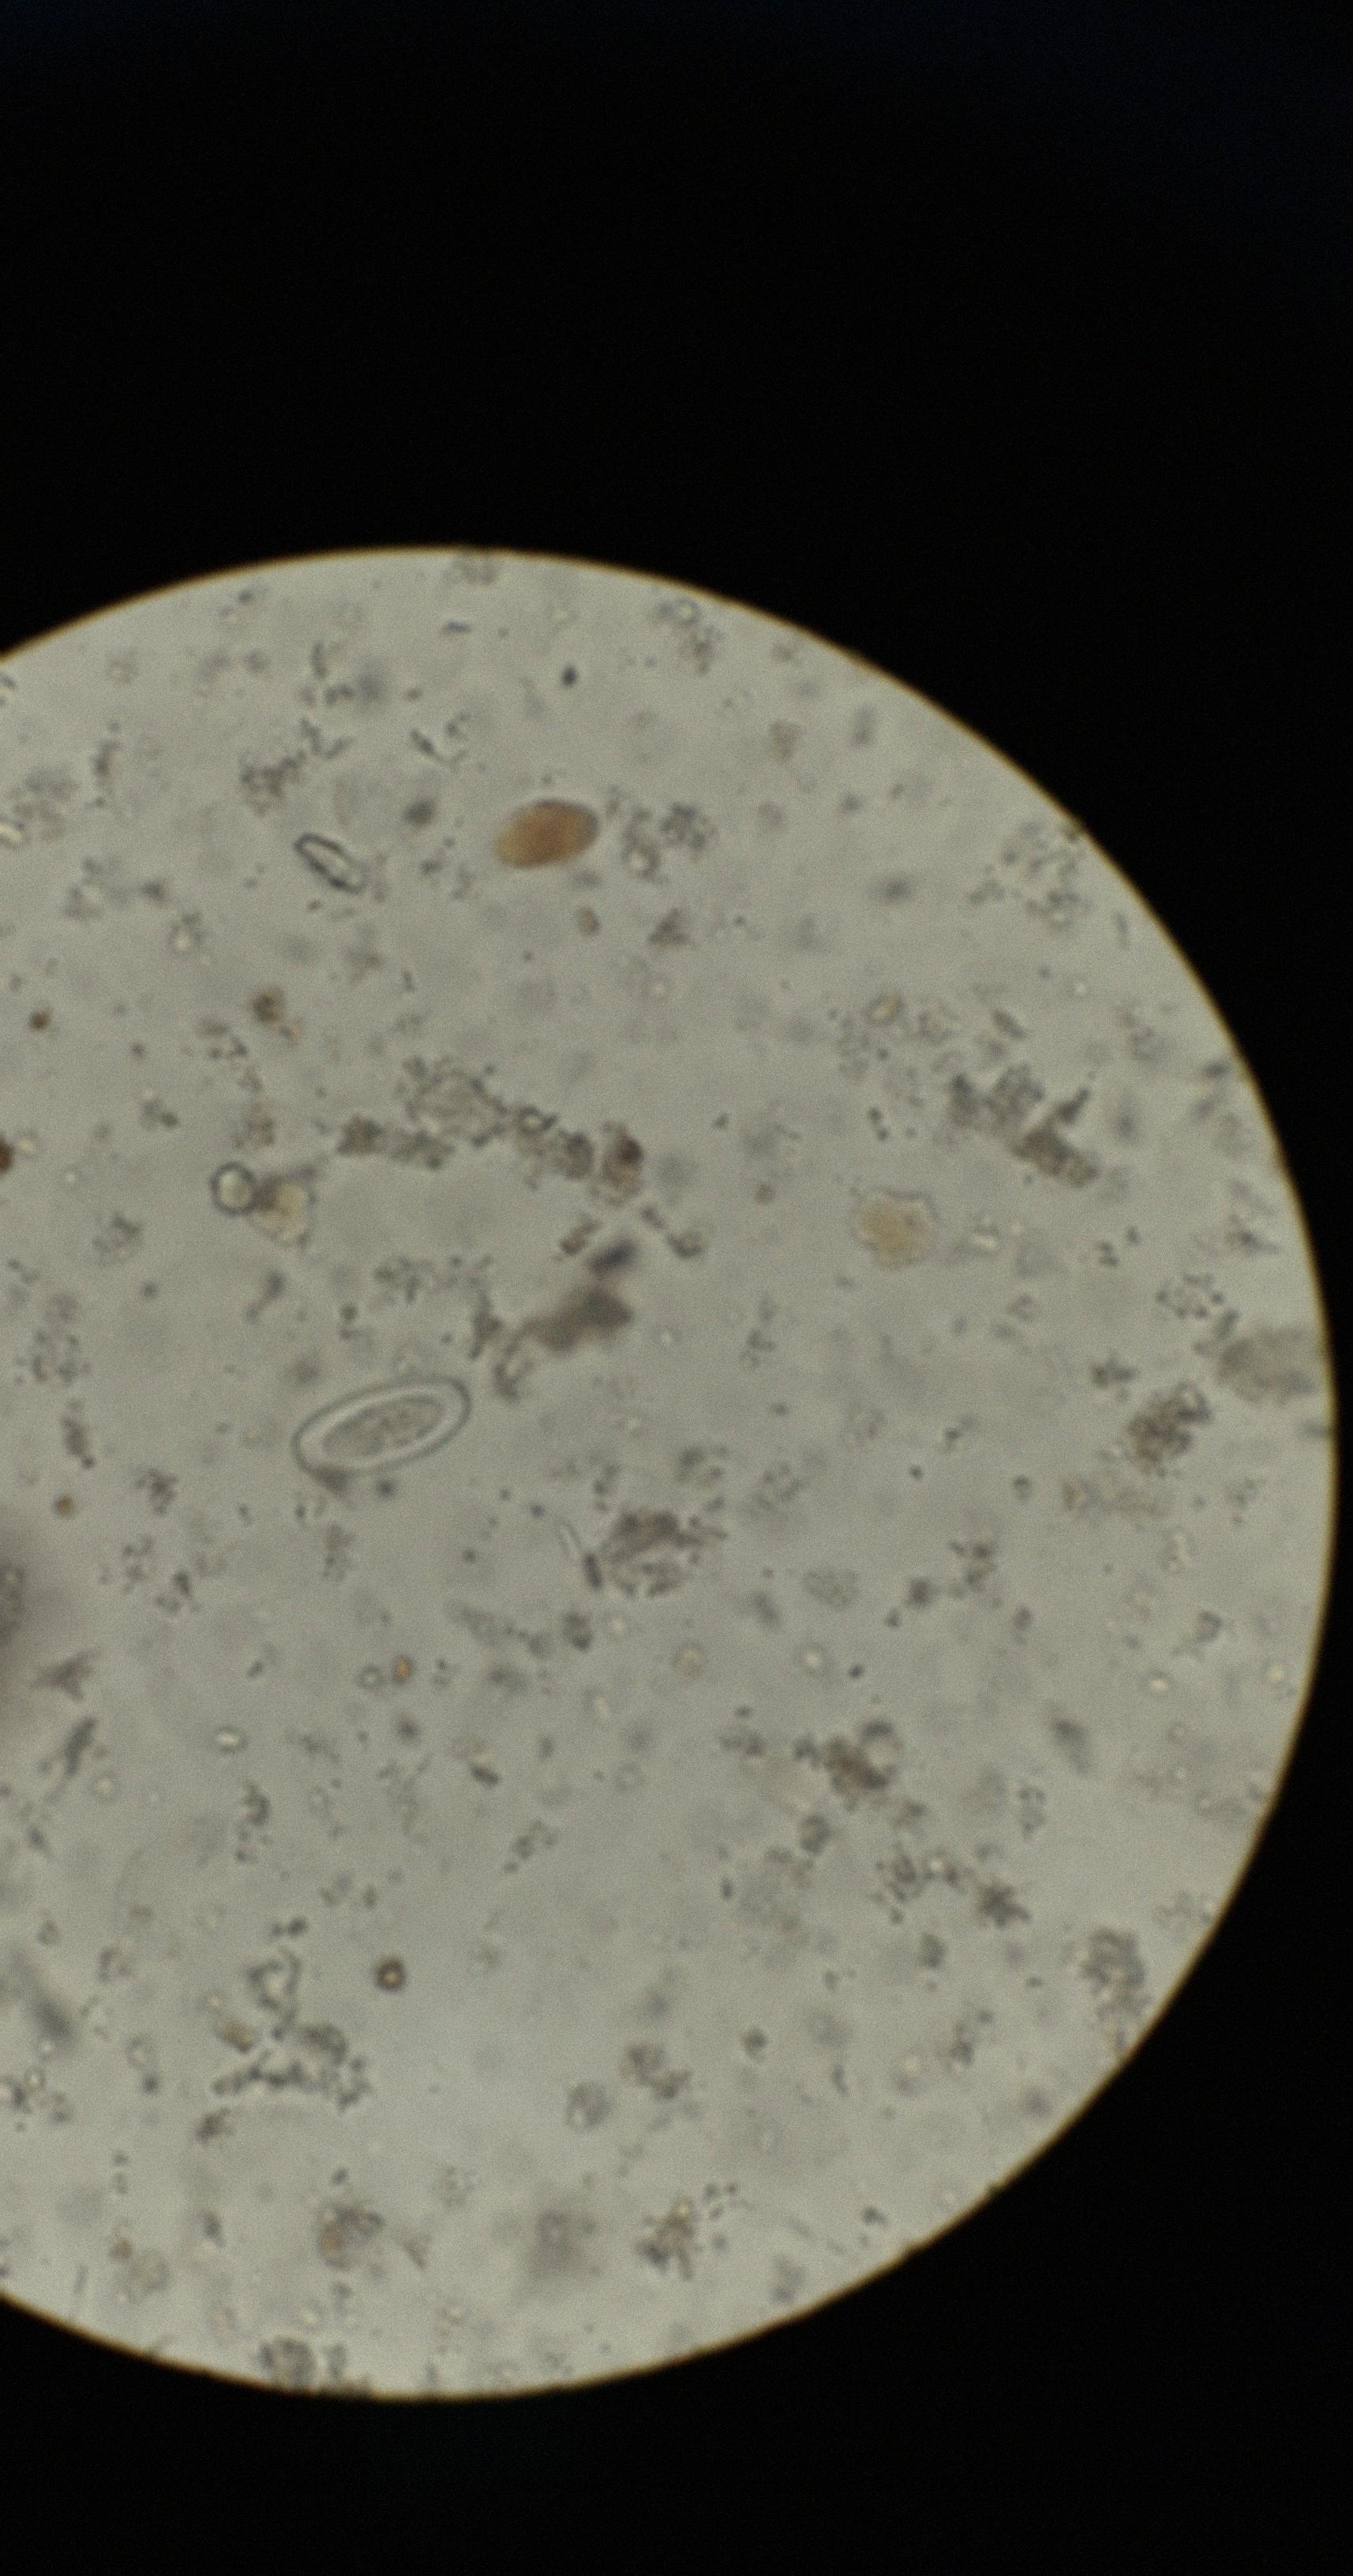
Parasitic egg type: Enterobius vermicularis